Question: Let me start out by saying my end goal is something that resembles the image below. It has 36 circles in each of the rings, spaced such that each dot is mid way between two dots in the circle inside of it

I figured out I could use a 'stroke-dasharray' with really small lengths ('.001' in my case) and 'stroke-linecap="round"' to make the borders circular dots. The way I have it set up now each 'circle' has a 'radius' 5 bigger than the last and an incremented 'percentage' for the 'stroke-dasharray'. <URL>. Currently My inner most ring only has 21 dots and my outermost ring has 29 dots
What can be done to evenly space out the circles using the whole circumference equally (instead of having some on the right side of the what I perceive as the x-axis)?
It seems to me that I would have to simply guess and check with the values in order to get it the way I want but I would love to be proven wrong. The 'stroke-dasharray' <URL> aren't very useful
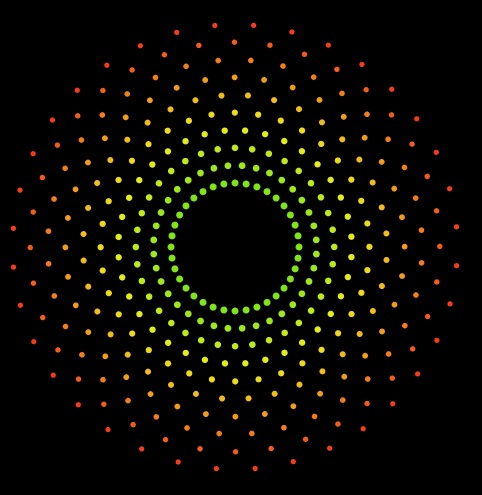
Answer: Since you're using 'stroke-dasharray' on a , you need to use p (3.<PHONE>) to get even spacing.
Given the formula 'spacing = (radius x 2) x 3.<PHONE> / numberOfCircles', your SVG circle would be '<circle r="{radius}" stroke-dasharray="0.001, {spacing}"/>'.
To achieve the spiral effect, apply a rotation of '360 / numberOfCircles / 2' to every other ring. I used CSS to accomplish this, 'circle:nth-child(even)' being the selector and '-webkit-transform: rotate( {rotation} );' being the style applied.
<URL>.